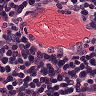
Metastatic tissue present: no